Question: I am writing a 3D graphics renderer in C++ using OpenGL-ES for a handheld system and I am utilizing a decal (texture) shader, as well as a color-fill shader. I have two render passes where I use the respective program and use Array/Element buffers to draw data using glDrawElements.
Although I enable GL_DEPTH_TEST in my application, my decal polygons always render in front of my color-filled polygons.
I have tried reworking how my projection/modelView matrices are built and passed to the shaders, I have tried different glDepthFunc parameters but I am not able to get them to render properly.
This is my draw code - I start each frame with
'''
glClearColor(0.25f, 0.25f, 0.25f, 1.f);
glClearDepthf(1.f);
glClear(GL_COLOR_BUFFER_BIT | GL_DEPTH_BUFFER_BIT);
'''
Then I calculate world-space polygon coordinates and arrange it into GLfloat vectors. I draw the decal data first:
'''
GLuint programId = decalProgramId;
glUseProgram(programId);
// All of my uniform params are setup here - omitting to save space
// Set proj/mv matrices
glUniformMatrix4fv(glGetUniformLocation(programId, "uProjection"), 1, GL_TRUE, static_cast<f32*>(gameEngine.proj));
glUniformMatrix4fv(glGetUniformLocation(programId, "uModelView"), 1, GL_TRUE, static_cast<f32*>(gameEngine.modelView));
// Then I prepare the buffer data
glBindBuffer(GL_ARRAY_BUFFER, decalBufferId);
glBufferData(GL_ARRAY_BUFFER, coordSize + texCoordSize, 0, GL_STATIC_DRAW);
glBufferSubData(GL_ARRAY_BUFFER, 0, coordSize, &coords[0]);
glBufferSubData(GL_ARRAY_BUFFER, coordSize, texCoordSize, &texCoords[0]);
// And element array buffer data
glBindBuffer(GL_ELEMENT_ARRAY_BUFFER, decalElementBufferId);
glBufferData(GL_ELEMENT_ARRAY_BUFFER, indexSize, &indices[0], GL_STATIC_DRAW);
// Enable our vertex attributes
glEnableVertexAttribArray(0);
glVertexAttribPointer(0, 4, GL_FLOAT, GL_FALSE, 0, 0);
glEnableVertexAttribArray(1);
glVertexAttribPointer(1, 3, GL_FLOAT, GL_FALSE, 0, (GLvoid*)(coordSize));
// Bind my test texture
glActiveTexture(GL_TEXTURE0);
glBindTexture(GL_TEXTURE_2D, textureId);
glTexParameteri(GL_TEXTURE_2D, GL_TEXTURE_MAG_FILTER, GL_NEAREST);
glTexParameteri(GL_TEXTURE_2D, GL_TEXTURE_MIN_FILTER, GL_NEAREST);
// Draw the elements
glDrawElements(GL_TRIANGLES, indexCount, GL_UNSIGNED_SHORT, 0);
'''
The process is then repeated with my color polygons. Followed by SwapBuffer and WaitVSync commands.
Here is my code for creating one of the triangles and the front face of the cube:
'''
// Add polygon directly to the scene object
scene.AddPolygon(polygonBuilder
.AddVertex(Vector3(0.5f, 0.5f, 0.f), Vector4(0.f, 0.f, 1.f, 1.f))
.AddVertex(Vector3(0.25f, 0.f, 0.f), Vector4(0.f, 1.f, 0.f, 1.f))
.AddVertex(Vector3(0.75f, 0.f, 0.f), Vector4(1.f, 0.f, 0.f, 1.f))
.AddIndex(0).AddIndex(1).AddIndex(2)
.Build()
);
// Create a polygon within the crate object
crateObject.AddPolygon(polygonBuilder
.AddVertex(Vector3(-0.25f, 0.25f, 0.f), Vector2(0.f, 0.f))
.AddVertex(Vector3(-0.25f, -0.25f, 0.f), Vector2(0.f, 1.f))
.AddVertex(Vector3(0.25f, -0.25f, 0.f), Vector2(1.f, 1.f))
.AddVertex(Vector3(0.25f, 0.25f, 0.f), Vector2(1.f, 0.f))
.SetTexture("crate")
.AddIndex(0).AddIndex(1).AddIndex(3)
.AddIndex(3).AddIndex(1).AddIndex(2)
.Build()
);
// Add the crate object as a child within the scene
scene.AddChild(crate);
'''
This screenshot is the current output when I create two colored triangles and one textured cube:

The blue arrow indicates a triangle that should have rendered in the front. Any ideas?
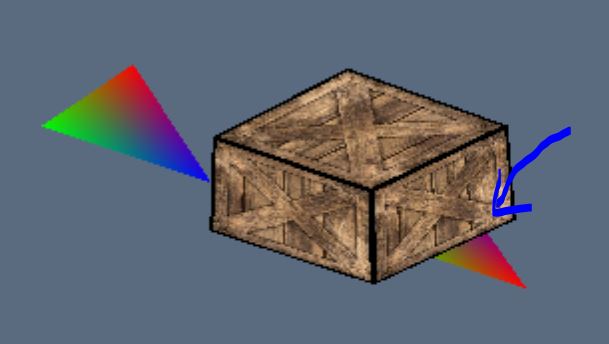
Answer: I feel really silly now. My color shader was not properly applying the model-view matrix. It was always rendering at a fixed depth.
I modified my color shader code to apply the matrix the same way as the decal and now it works perfectly.
<URL>